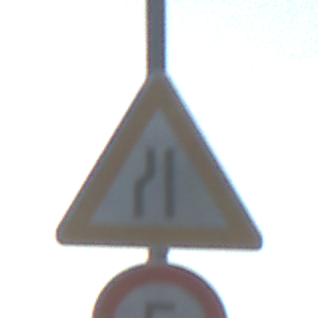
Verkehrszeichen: EinseitigVerengteFahrbahnLinks
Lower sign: Geschwindigkeit5
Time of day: SunriseSunset
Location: Outdoor (RoadRail)
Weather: Clear
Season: NotSpecified
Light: Natural